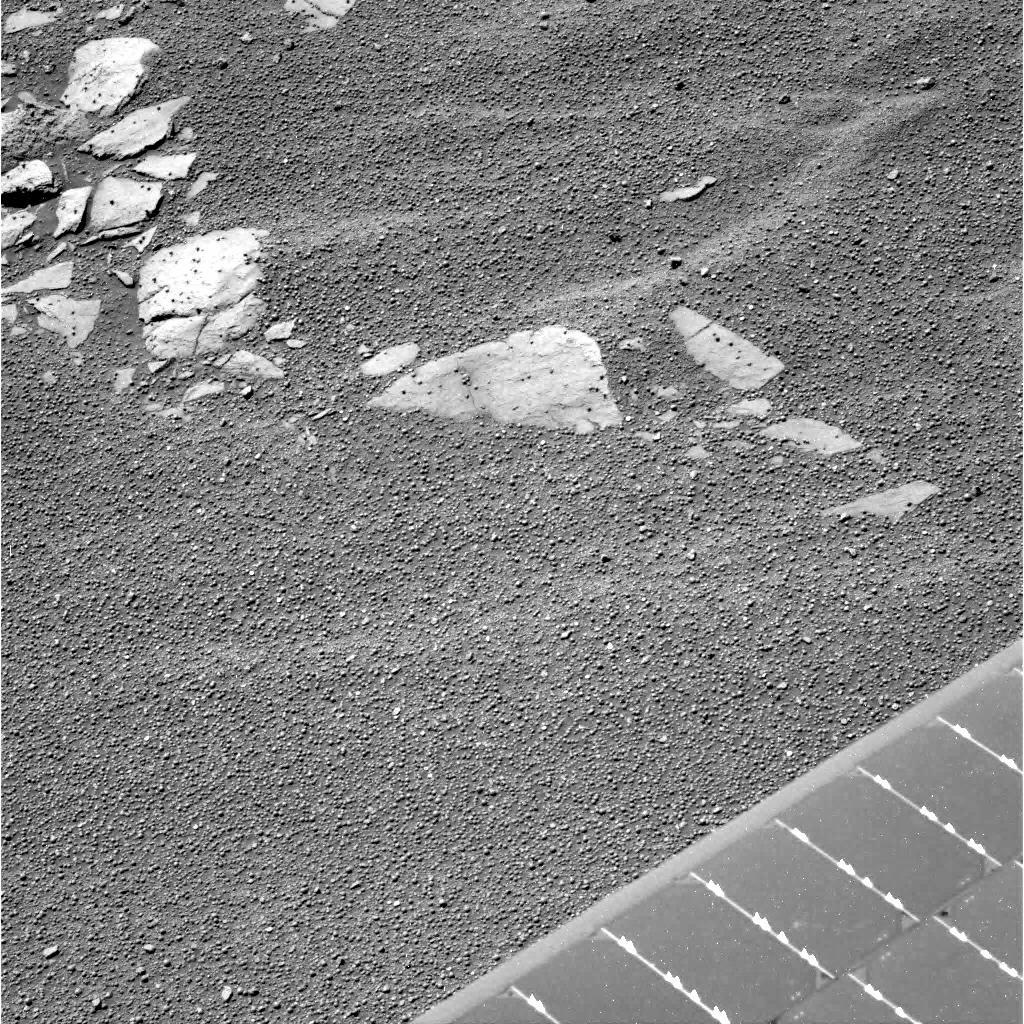
Terrain classes present: Background, Bedrock, Gravel / Sand / Soil, Rock, Shadow